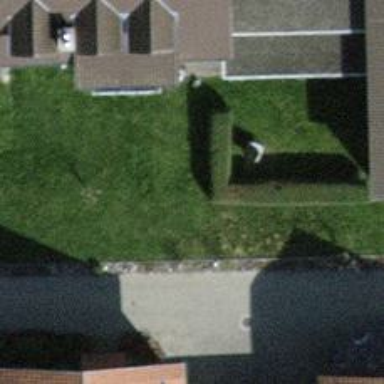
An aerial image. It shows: Hedge acting as barrier.